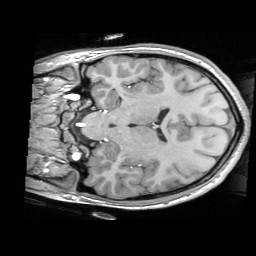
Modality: T1w
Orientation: coronal